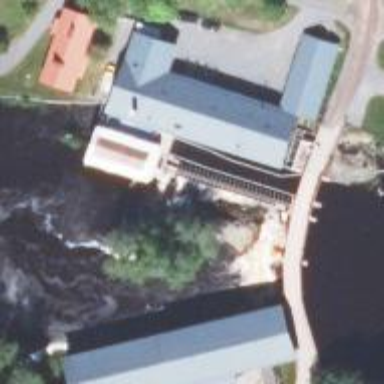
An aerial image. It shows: Watermill.